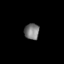
Tissue: skin
Cell type: Epithelial cells
Senescence score: 0.2611
Nuclear area (px): 235
Mean DAPI intensity: 121.294